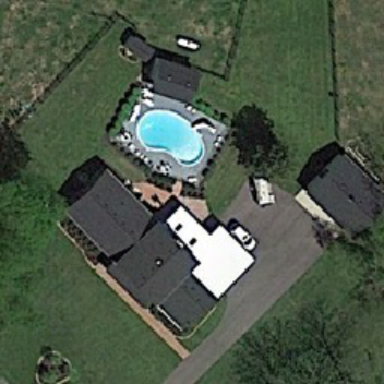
Black house and white house .